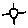
Label: sun